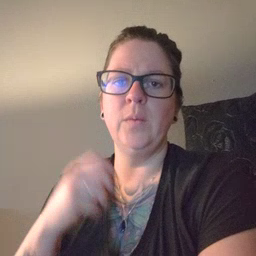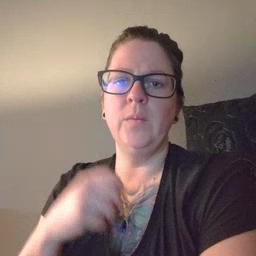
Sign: radio